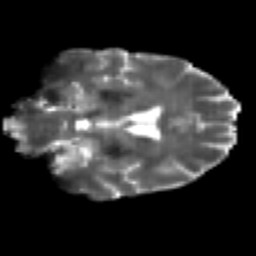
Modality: T2w
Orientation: coronal
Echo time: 0.087 s